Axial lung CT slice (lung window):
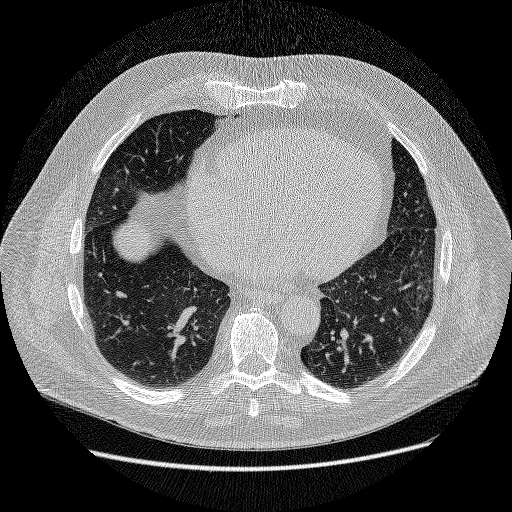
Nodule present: no